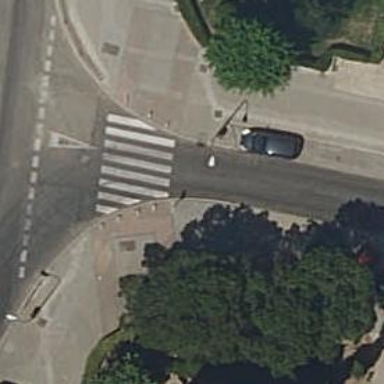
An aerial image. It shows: Bollard barrier.